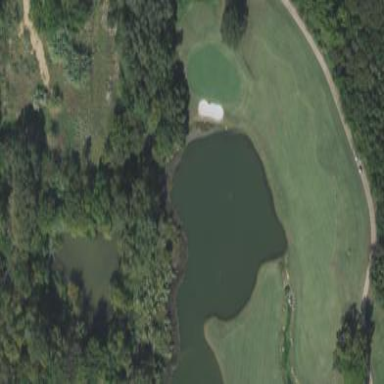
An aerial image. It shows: Golf fairway in the image.